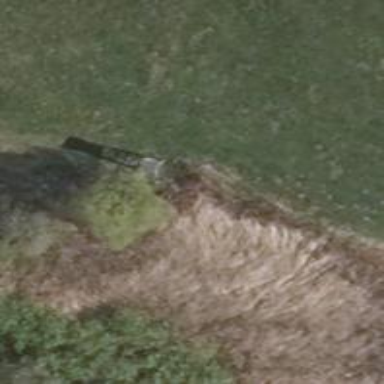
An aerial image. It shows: Shelter that serves as hunting stand.